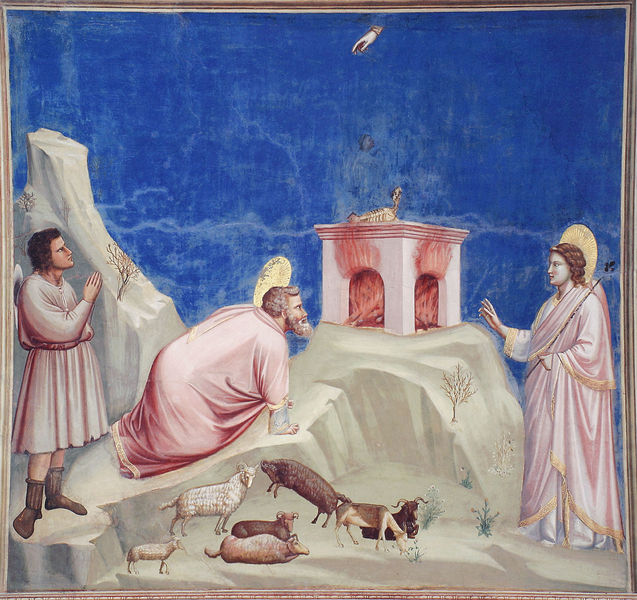
Titel: Arenakapelle / Scrovegni-Kapelle
Künstler: Giotto di Bondone
Standort: Padua, Arenakapelle (EU - I - Venetien)
Schlagwörter: baum, berg, blau, felsen, feuer, flügel, gemälde, gott, hand, himmel, mann, umhang, vogel, weiß, menschen, finger, hintergrund, männer, tiere, tuch, weg, gespräch, malerei, bart, bibel, falten, rahmen, stein, steine, hände, öl, strauch, busch, gewand, gold, gewänder, pflanzen, locken, rosa, kamin, ofen, engel, italien, schuhe, berge, fels, gebirge, wüste, grasen, herde, ölgemälde, socken, faltenwurf, knochen, vanitas, lamm, schaf, religion, brennen, flammen, einöde, beten, altar, sandale, heiligenschein, skelett, altes testament, fressen, tempel, heilige, opfer, gestrüpp, hörner, wildschwein, erleuchtung, heilig, bock, lämmer, schafe, ziege, kriechen, ziegen, gerippe, widder, apostel, gebeine, abraham, giotto, opferaltar, vorhersehung, hand gottes, fresen, fesl, gottes hand